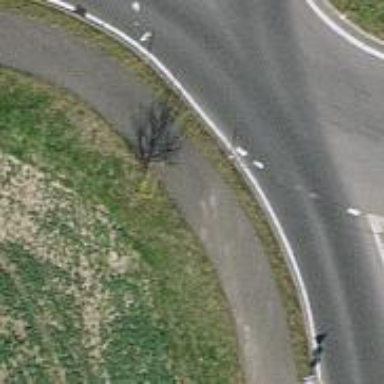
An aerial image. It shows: Cycleway.